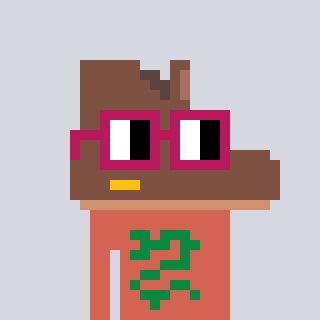
a pixel art character with square dark red glasses, a boot-shaped head and a peachy-colored body on a cool background